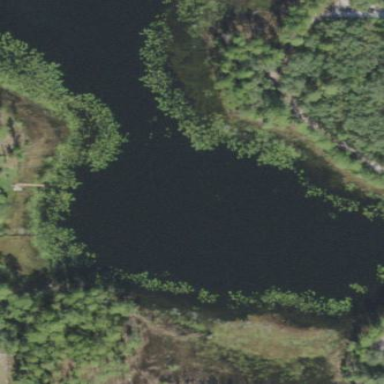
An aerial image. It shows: Serene lake surrounded by nature.